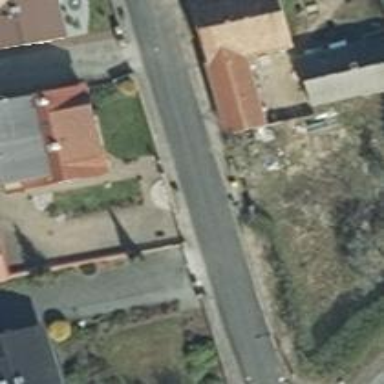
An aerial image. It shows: Smooth asphalt road in residential area.